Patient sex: M
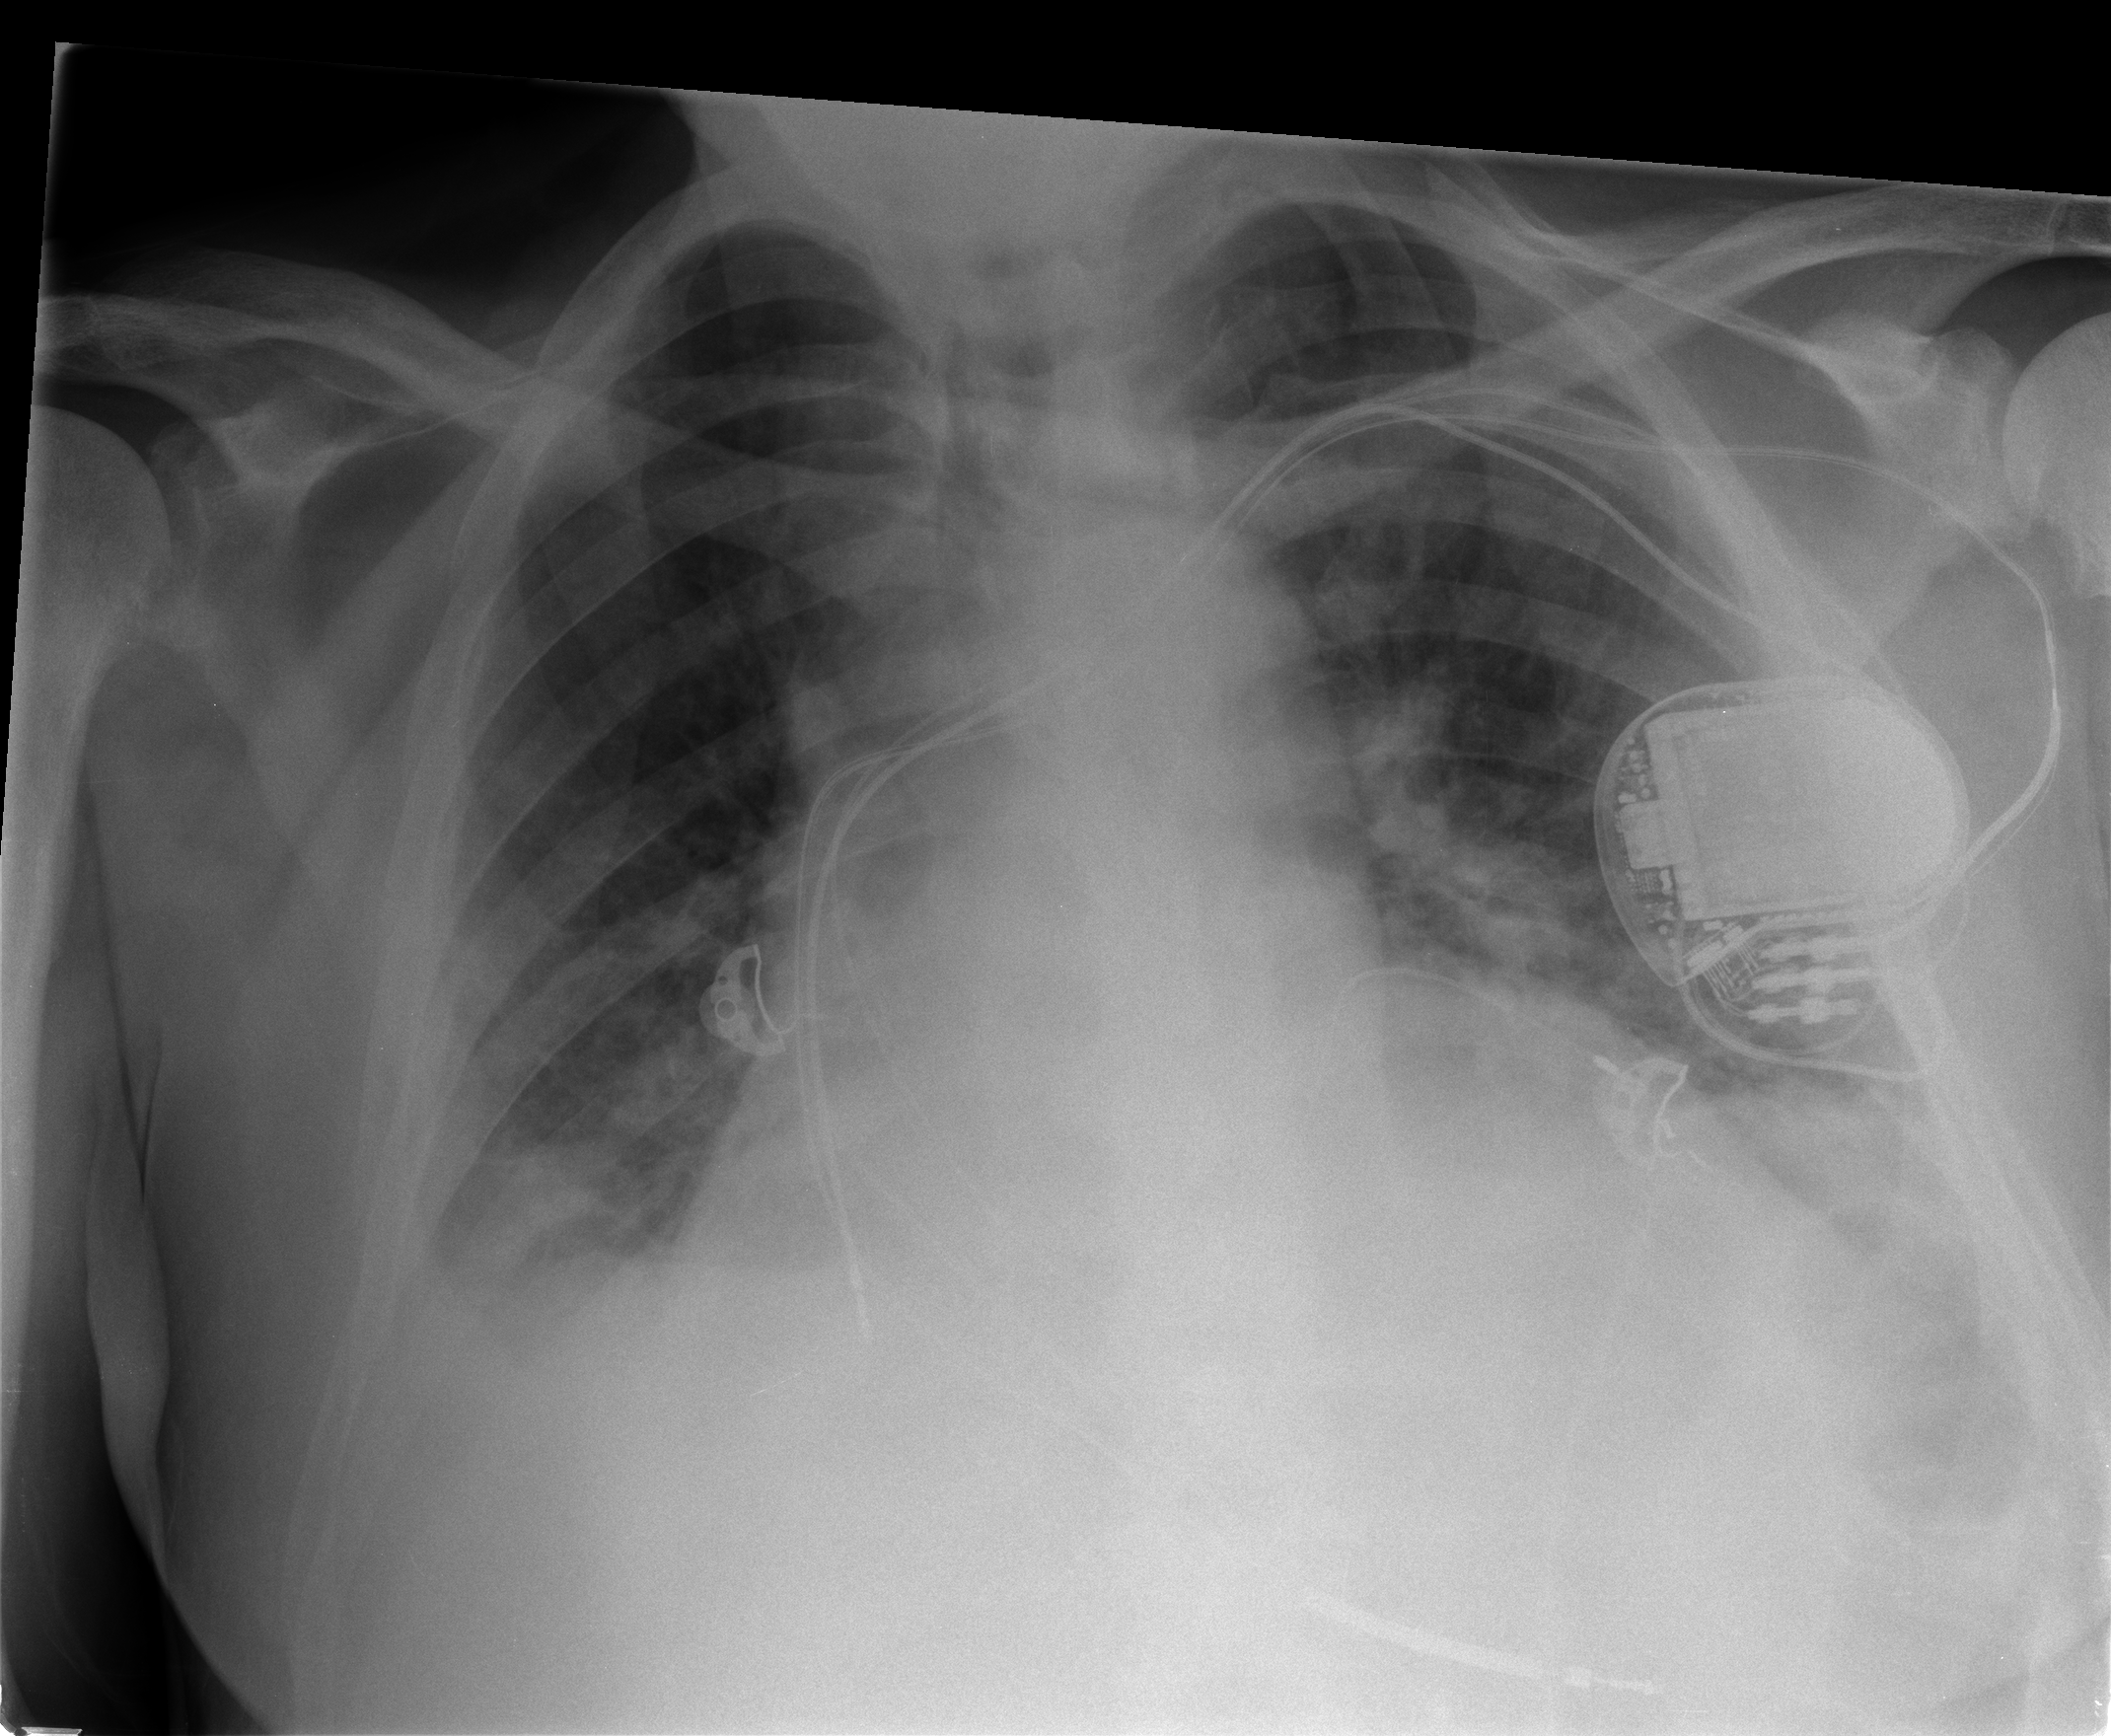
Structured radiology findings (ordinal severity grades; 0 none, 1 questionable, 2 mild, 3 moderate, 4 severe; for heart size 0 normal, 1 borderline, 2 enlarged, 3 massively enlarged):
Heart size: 3
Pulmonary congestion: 2
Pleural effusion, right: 2
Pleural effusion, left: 1
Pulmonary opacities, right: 0
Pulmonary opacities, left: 0
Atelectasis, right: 2
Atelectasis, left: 2